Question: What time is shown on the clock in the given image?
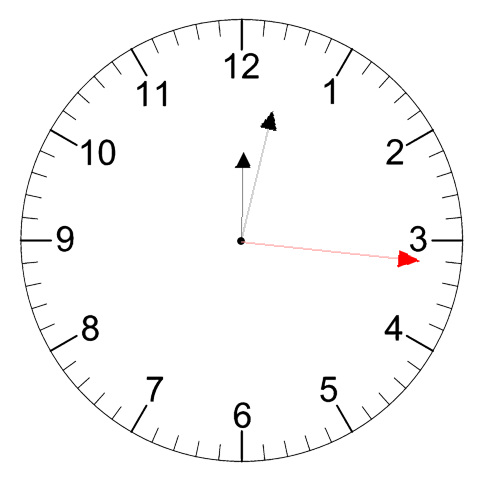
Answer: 12:02:16